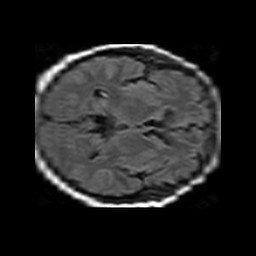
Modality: FLAIR
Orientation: axial
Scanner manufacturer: philips
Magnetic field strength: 1.5 T
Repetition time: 11 s
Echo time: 0.14 s